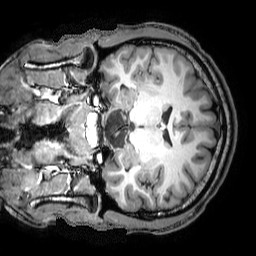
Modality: T1w
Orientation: sagittal
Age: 22
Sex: male
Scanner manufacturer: philips
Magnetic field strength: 3 T
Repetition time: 8.194 s
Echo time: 3.752 s